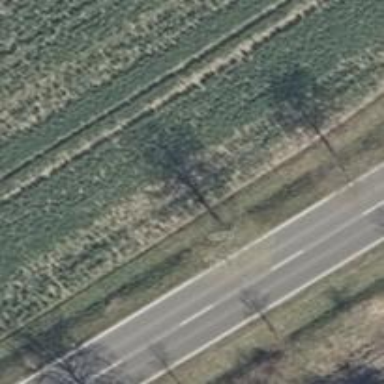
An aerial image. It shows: Row of trees in natural setting.